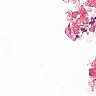
Metastatic tissue present: no